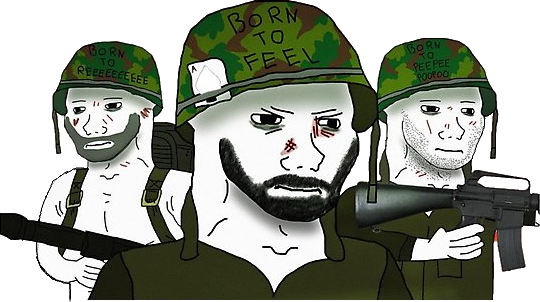
Label: 5_Doomer